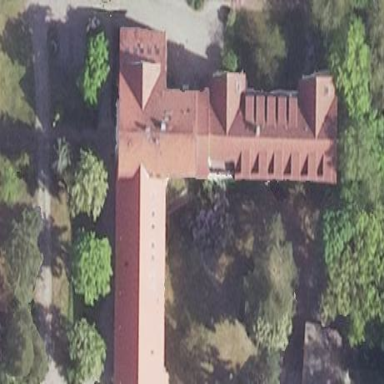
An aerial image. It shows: Building.